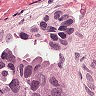
Metastatic tissue present: yes